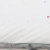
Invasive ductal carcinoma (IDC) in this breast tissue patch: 0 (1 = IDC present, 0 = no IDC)